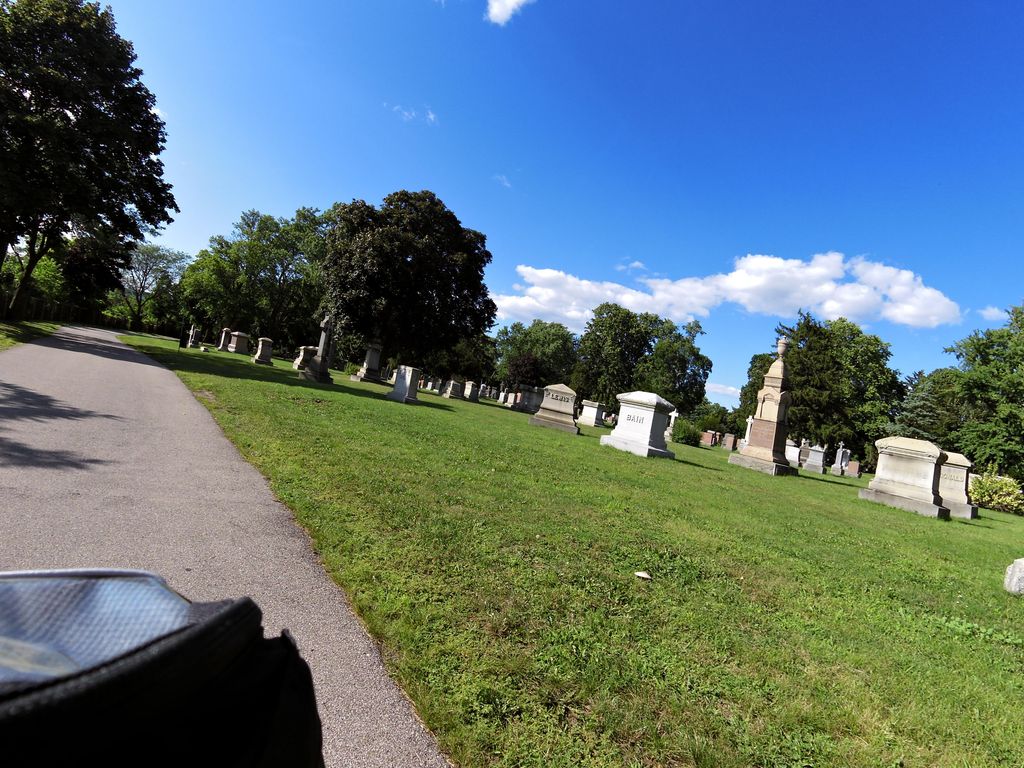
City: hamilton